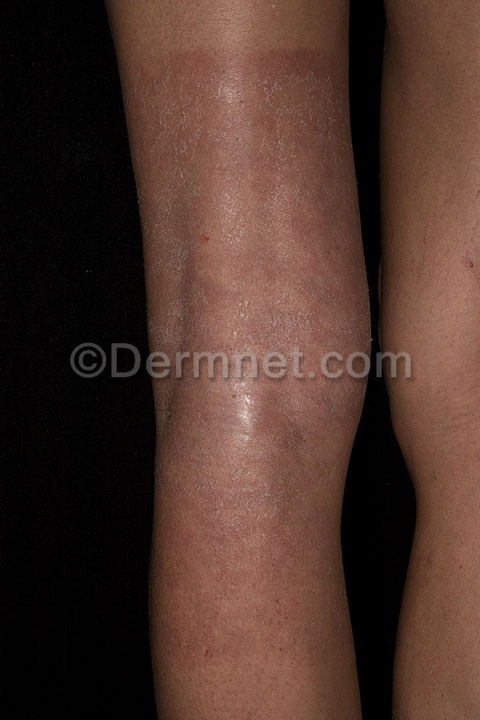
Disease: Poison Ivy Photos and other Contact Dermatitis